Aerial crown-view tile of a tropical tree (Barro Colorado Island, Panama), acquired 20240813:
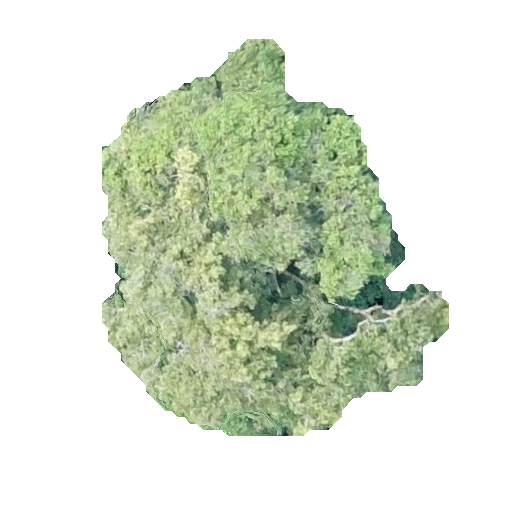
Species: Prioria copaifera
GBIF accepted scientific name: Prioria copaifera
Crown area: 140.419 m²